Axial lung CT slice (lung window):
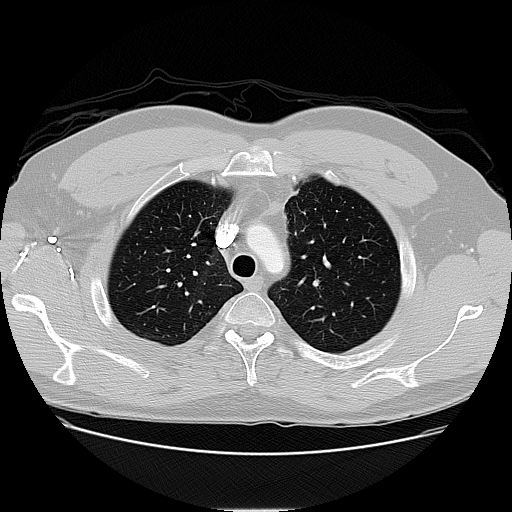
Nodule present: no